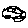
Label: car